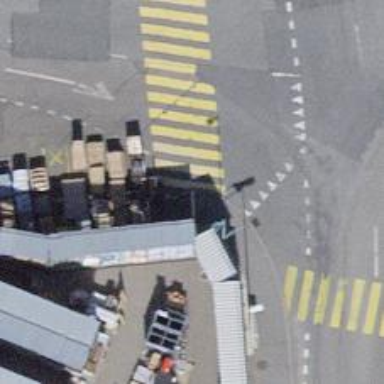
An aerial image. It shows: Kerb barrier.